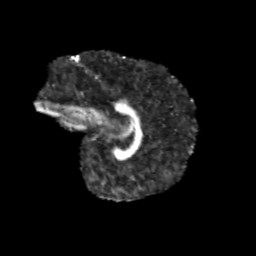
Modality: FA
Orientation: sagittal
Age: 10
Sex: male
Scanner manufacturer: siemens
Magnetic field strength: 3 T
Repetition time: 3.8 s
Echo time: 0.07 s